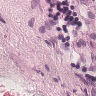
Metastatic tissue present: no